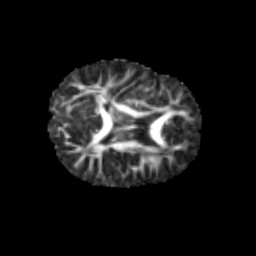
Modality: FA
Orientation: axial
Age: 6
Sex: male
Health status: healthy